Question: I'm been looking around for an interesting way to display a Google Maps onto my contact page and I've found something very interesting, but I can't seem to figure out how it's been done. I've seen it on a website (<URL>.

As you can see if you view the page, the map is interactive and the dot follows, which is very neat. I can't seem to find how this is customizable. What's more interesting is that it is quite responsive (although seems to flicker in Firefox 24 for mac).
Would this be some kind of absolute position relative to the dot, some jQuery, some mystical Google Maps eye candy tool that they seem to hide well?
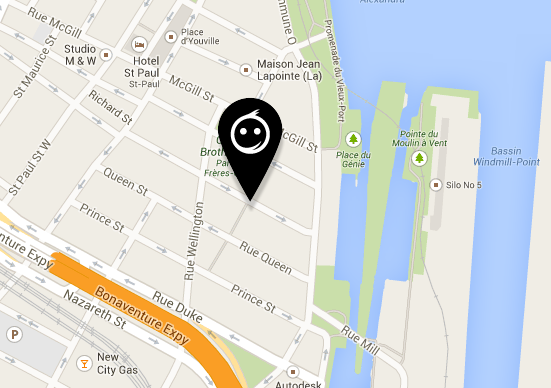
Answer: There is no magic to it, this is just a <URL>. The only thing you have to do is specify an image path in the marker options when you initialize your marker like you do normally:
'''
var marker = new google.maps.Marker({
position: latlngPosition,
map: map,
icon: 'path/to/image'
});
'''
For more reference on other marker options you can set, click <URL>.